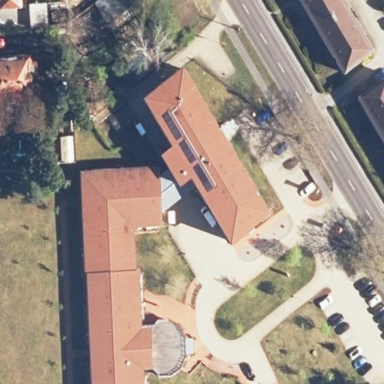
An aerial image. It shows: Building that serves as nursing home.